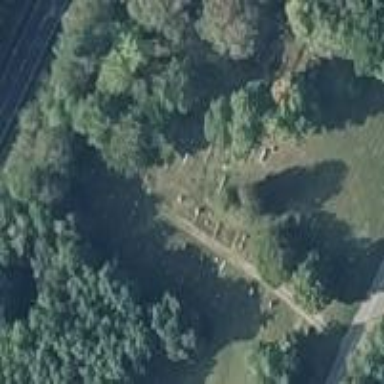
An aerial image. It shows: Graveyard.